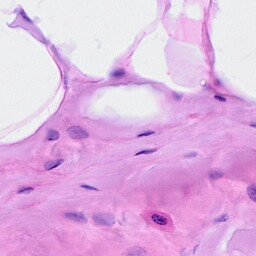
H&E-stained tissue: Breast